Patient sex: M
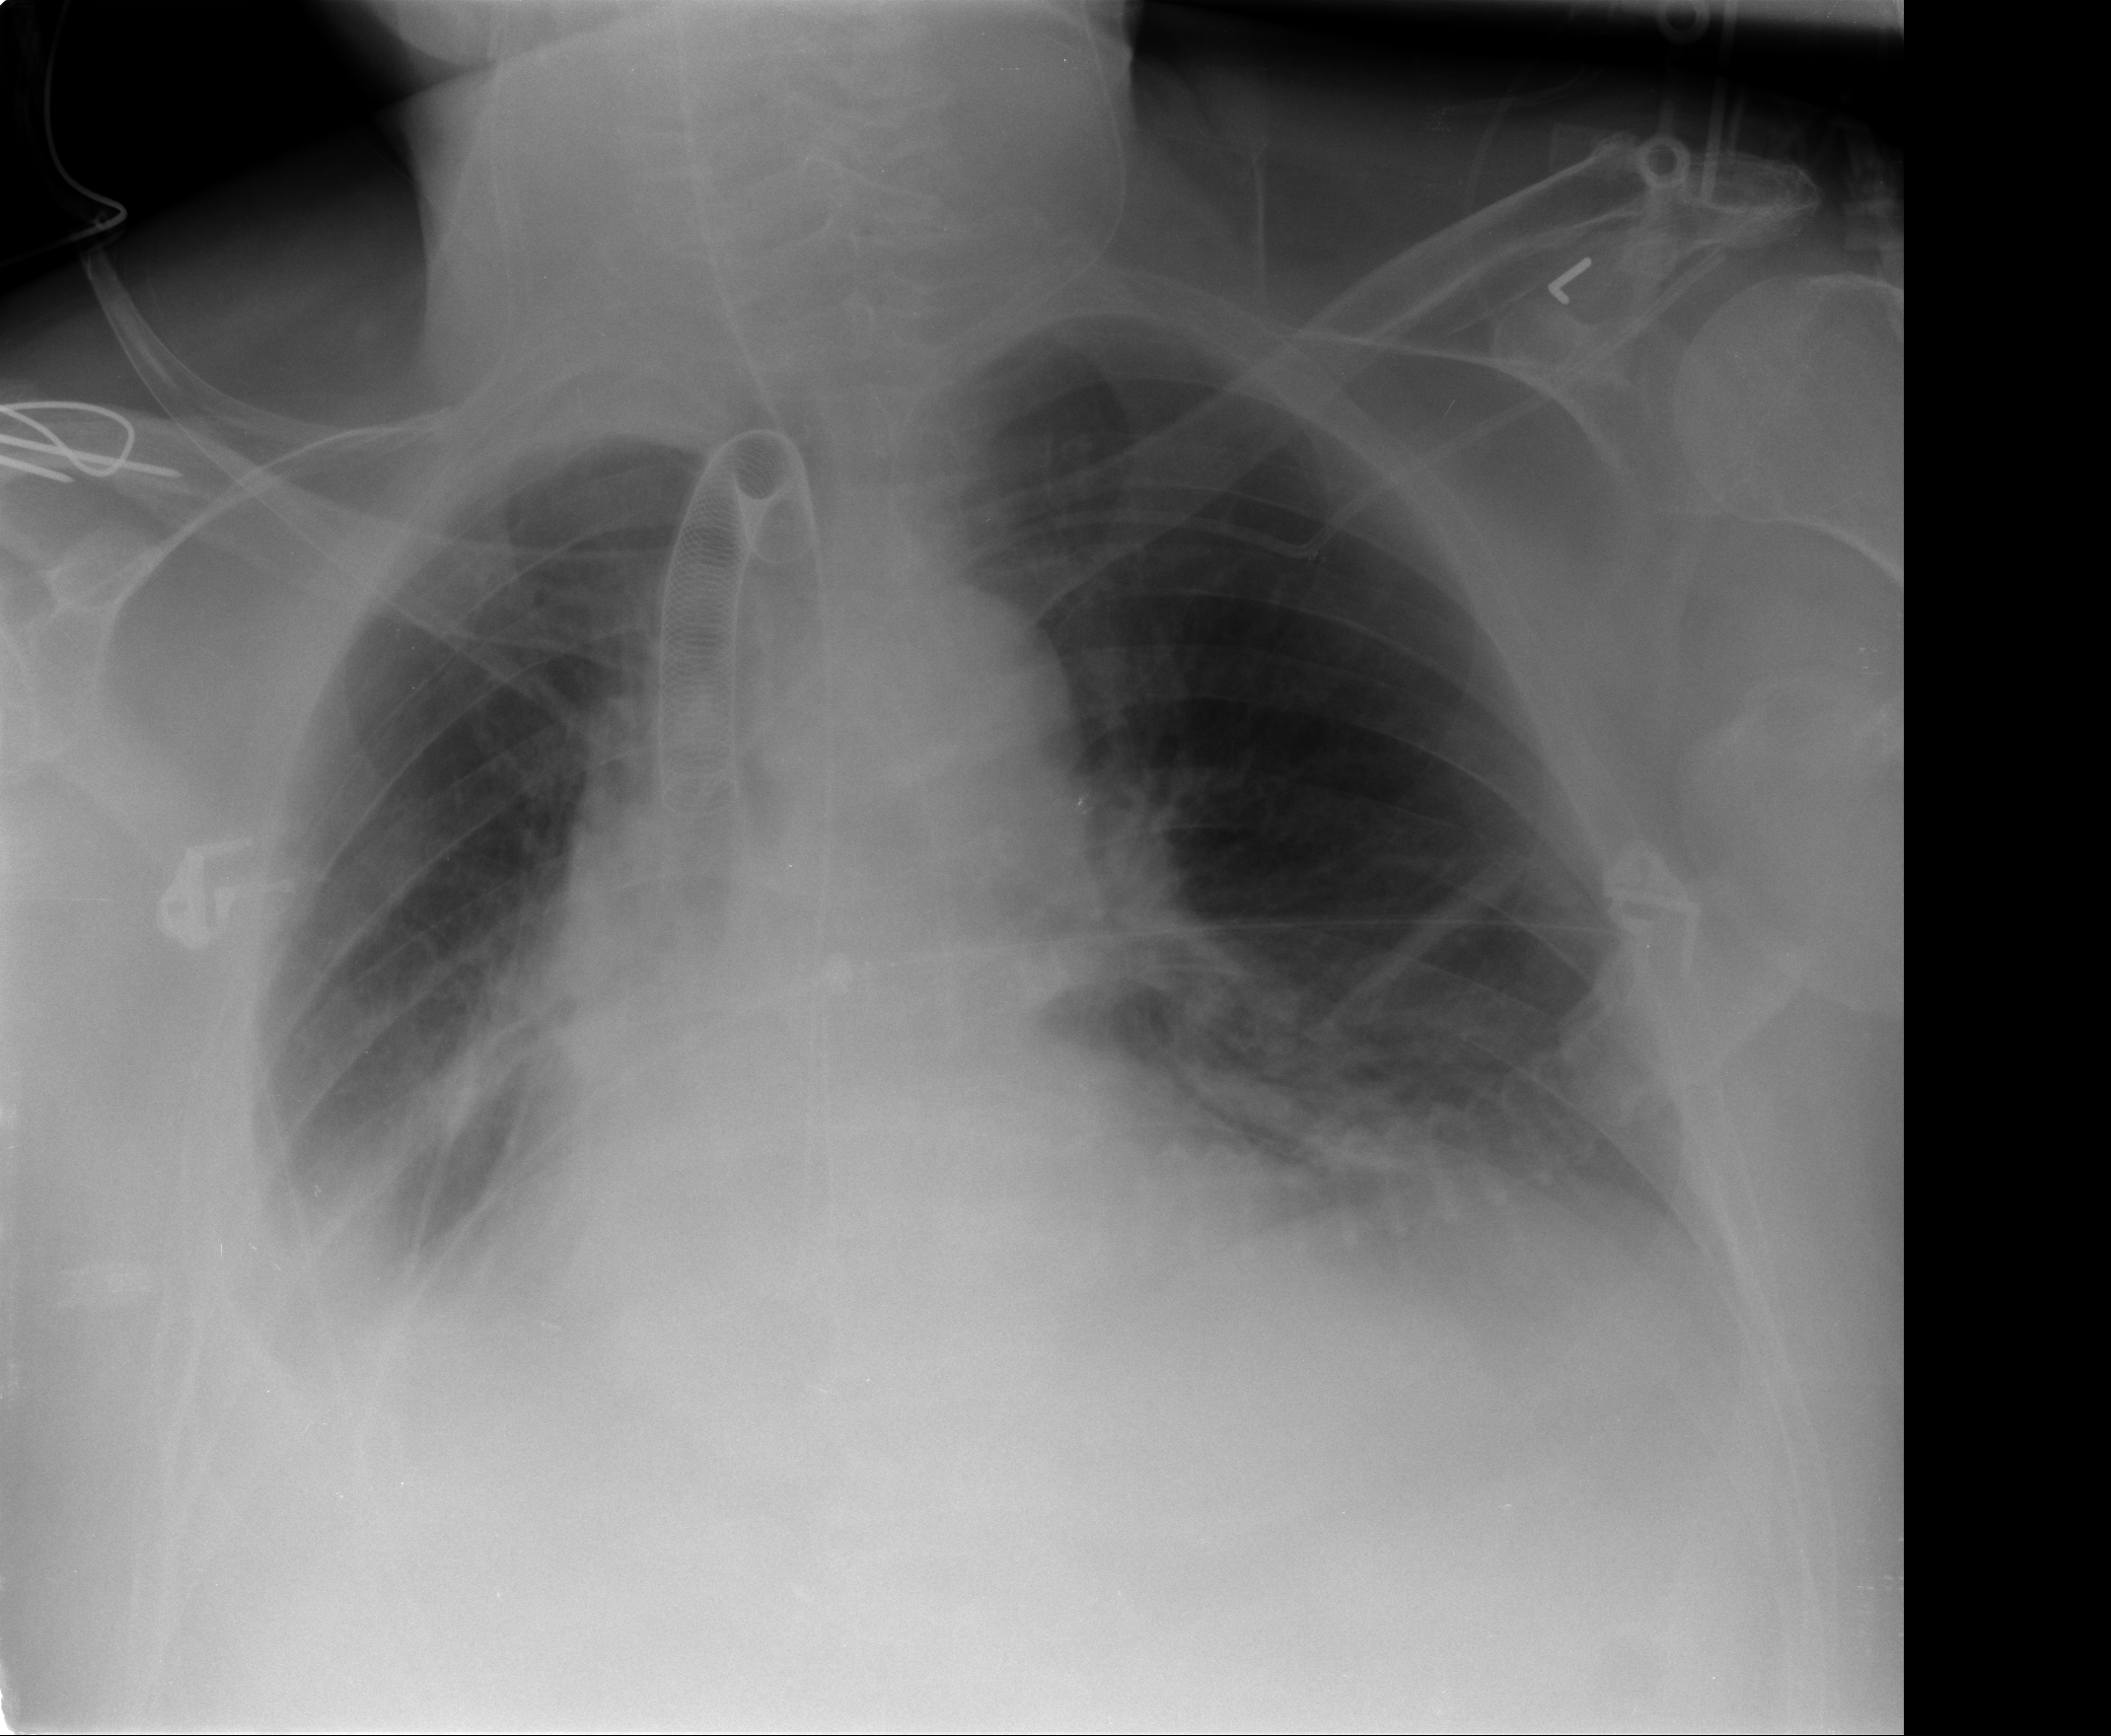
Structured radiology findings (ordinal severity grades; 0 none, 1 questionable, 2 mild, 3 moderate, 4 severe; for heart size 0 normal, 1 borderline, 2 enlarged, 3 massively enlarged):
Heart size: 2
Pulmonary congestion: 1
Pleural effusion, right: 3
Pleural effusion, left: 1
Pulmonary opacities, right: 2
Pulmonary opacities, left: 0
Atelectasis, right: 3
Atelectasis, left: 2